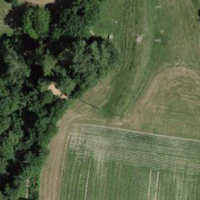
EUNIS habitat code: 25
Species observed at this site:
Prunus padus